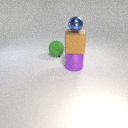
small blue metal sphere above large purple metal cylinder